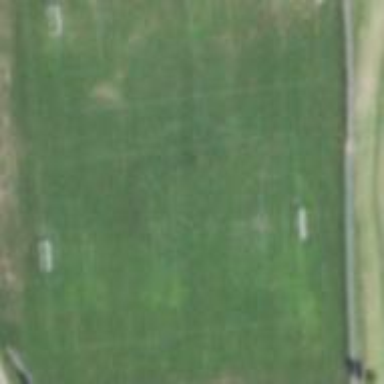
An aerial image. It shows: Soccer pitch designated for leisure and sports activities.